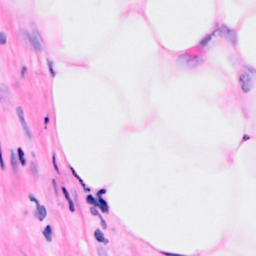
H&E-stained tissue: Breast